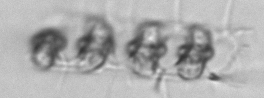
Label: Chaetoceros_didymus